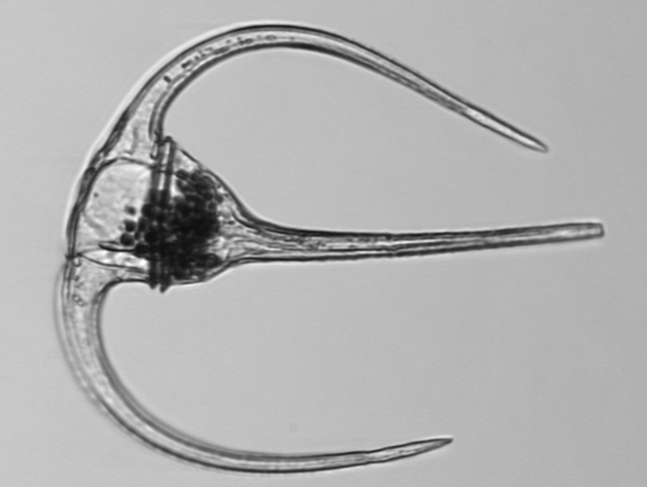
Label: Tripos